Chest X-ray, AP view. Patient: 51 years old, sex F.
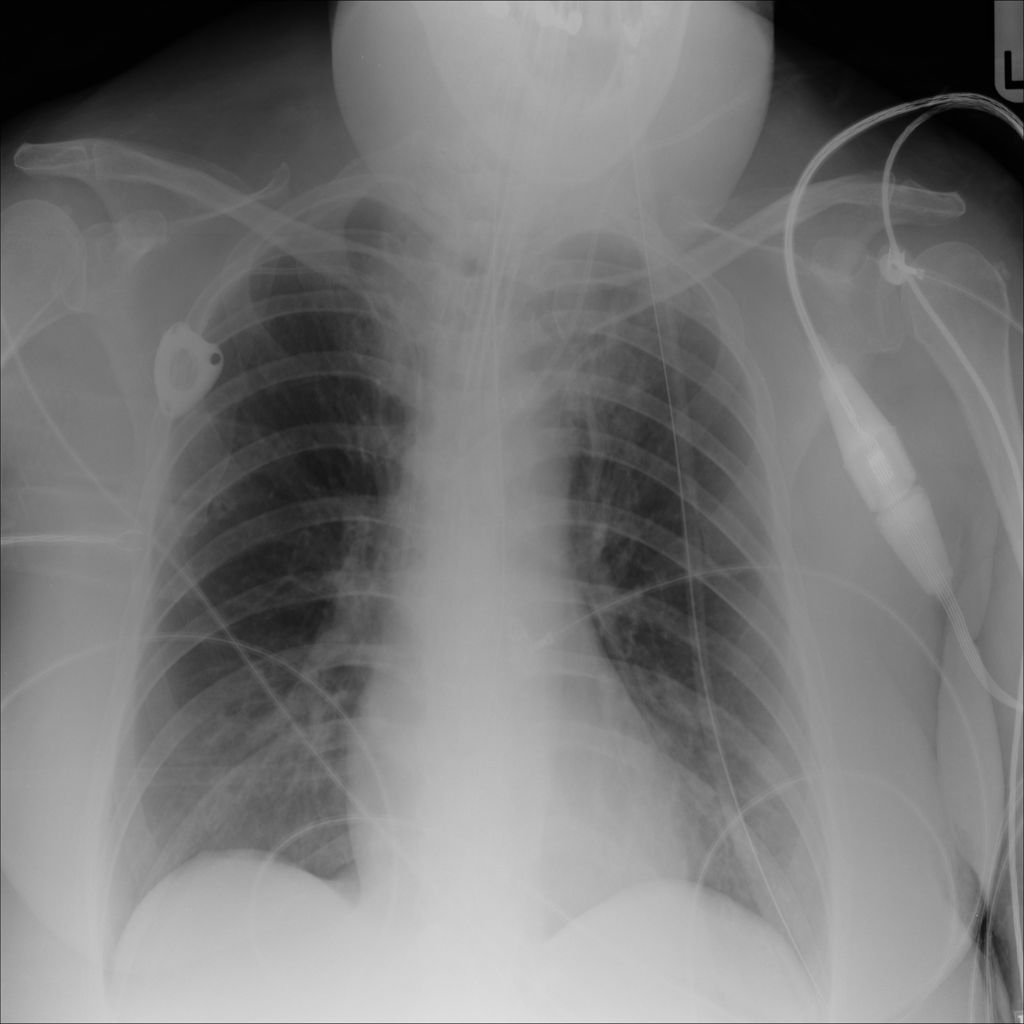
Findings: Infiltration